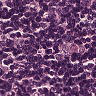
Metastatic tissue present: no